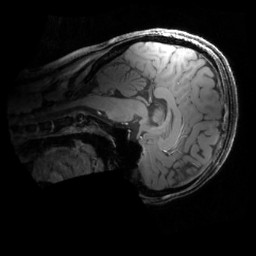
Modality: MP2RAGE
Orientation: sagittal
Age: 21
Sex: female
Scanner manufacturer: siemens
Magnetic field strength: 6.98 T
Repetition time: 6 s
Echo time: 0.00283 s